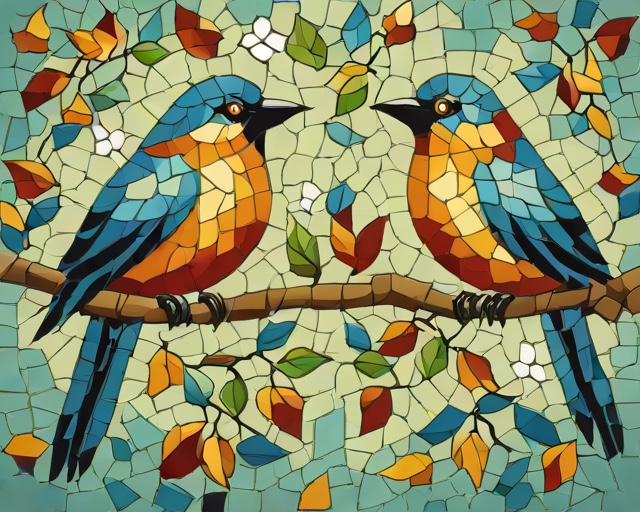
Category: Congratulations